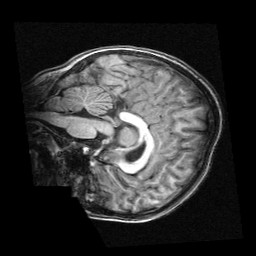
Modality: T1w
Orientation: sagittal
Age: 9
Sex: female
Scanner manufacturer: siemens
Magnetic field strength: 3 T
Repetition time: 2.3 s
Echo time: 0.00336 s